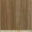
Piece: xx